Question: When trying to print
'''
pop
'''
I get all this weird looking formatting in F# interactive, which basically turns the printing useless. Is there someway other to correctly format this?

The code is the following:
'''
#light
open System
let rng = new Random()
type Individual = { x:int; y:int }
type ScoredIndividual = { individual:Individual; score:int }
let genGene() = rng.Next(-10, 10)
let genRandInd() = { x=genGene(); y=genGene() }
let genRandPop popSize = [ for _ in 1 .. popSize -> genRandInd() ]
let getScoredPop f pop = List.map (fun i -> { individual=i; score=(f i)}) pop
let fitnessFun ind = ind.x * ind.x + ind.y * ind.y
let pop = 30 |> genRandPop |> getScoredPop fitnessFun
'''
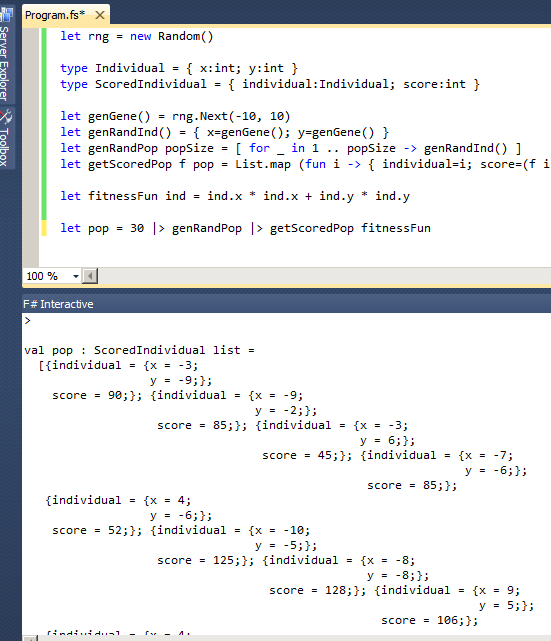
Answer: You can override 'ToString' or use <URL> contains some useful information about customizing output in fsi.